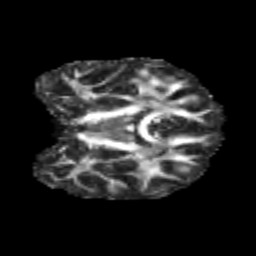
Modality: FA
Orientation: coronal
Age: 12
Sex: male
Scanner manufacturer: siemens
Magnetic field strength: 3 T
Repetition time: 3.8 s
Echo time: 0.07 s